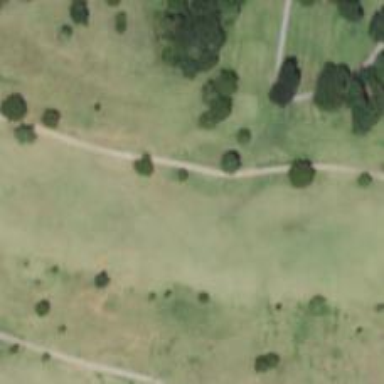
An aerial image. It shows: View of golf hole.